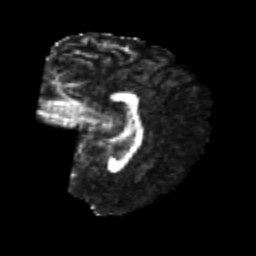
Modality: FA
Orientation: sagittal
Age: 26
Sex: female
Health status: healthy
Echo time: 0.074 s